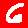
Digit: 6